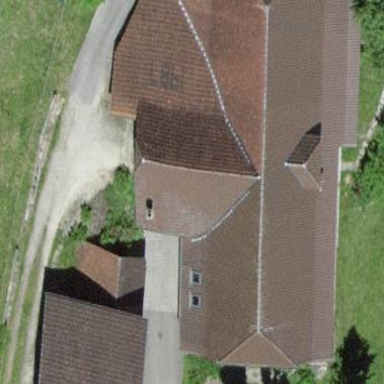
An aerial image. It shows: Farm building.